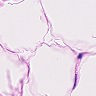
Metastatic tissue present: no